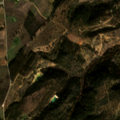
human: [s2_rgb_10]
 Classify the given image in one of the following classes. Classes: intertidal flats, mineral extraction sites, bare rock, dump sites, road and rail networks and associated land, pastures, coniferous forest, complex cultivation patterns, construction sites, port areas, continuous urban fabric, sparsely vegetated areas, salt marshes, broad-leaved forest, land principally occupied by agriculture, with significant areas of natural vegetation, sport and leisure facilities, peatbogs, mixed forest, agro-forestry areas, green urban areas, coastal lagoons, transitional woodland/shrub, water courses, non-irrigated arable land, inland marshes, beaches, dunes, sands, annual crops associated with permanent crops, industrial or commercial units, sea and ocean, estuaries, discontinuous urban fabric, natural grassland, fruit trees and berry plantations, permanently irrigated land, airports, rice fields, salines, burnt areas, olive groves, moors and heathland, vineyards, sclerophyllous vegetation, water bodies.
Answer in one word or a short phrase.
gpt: olive groves, complex cultivation patterns, broad-leaved forest, transitional woodland/shrub